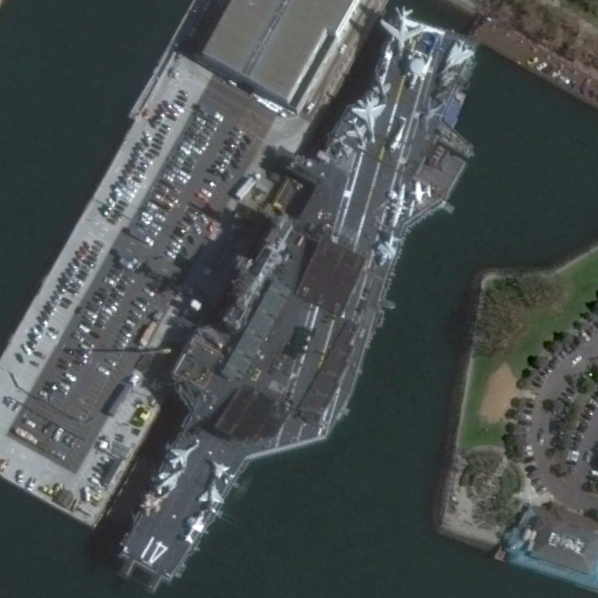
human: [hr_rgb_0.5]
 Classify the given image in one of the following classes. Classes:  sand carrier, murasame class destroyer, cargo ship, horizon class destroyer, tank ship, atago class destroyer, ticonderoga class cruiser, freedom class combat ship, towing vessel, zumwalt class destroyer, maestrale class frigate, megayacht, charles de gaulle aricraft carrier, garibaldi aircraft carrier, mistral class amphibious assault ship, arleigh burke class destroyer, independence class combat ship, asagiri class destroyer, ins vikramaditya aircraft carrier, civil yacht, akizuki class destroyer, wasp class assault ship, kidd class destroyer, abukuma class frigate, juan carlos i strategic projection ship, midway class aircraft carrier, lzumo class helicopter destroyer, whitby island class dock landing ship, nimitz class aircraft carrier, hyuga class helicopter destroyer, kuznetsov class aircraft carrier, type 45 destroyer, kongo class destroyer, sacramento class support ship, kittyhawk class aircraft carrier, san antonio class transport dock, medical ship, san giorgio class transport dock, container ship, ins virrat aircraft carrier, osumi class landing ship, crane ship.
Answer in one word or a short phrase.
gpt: Midway class aircraft carrier